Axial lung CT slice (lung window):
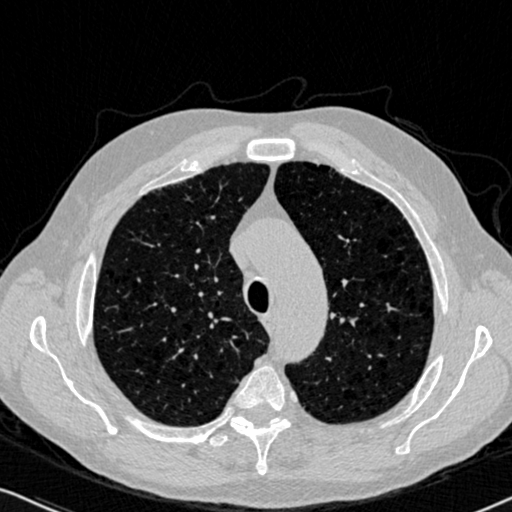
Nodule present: no